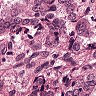
Metastatic tissue present: yes